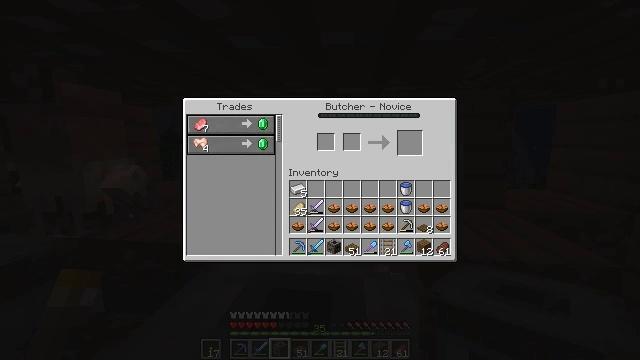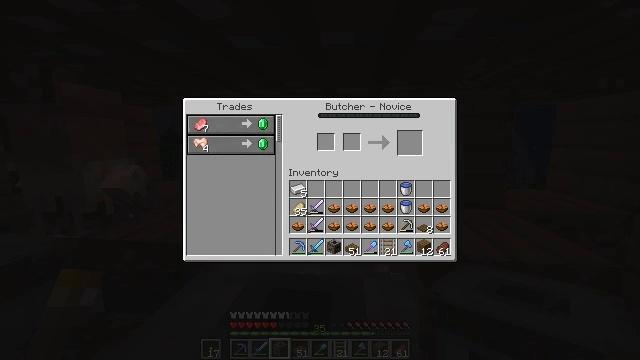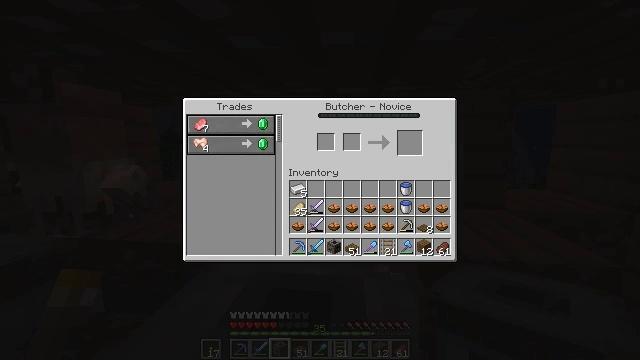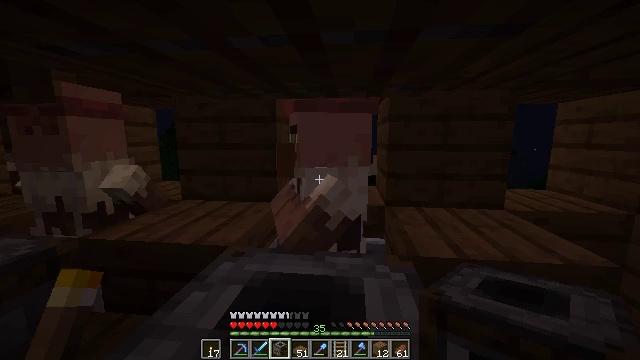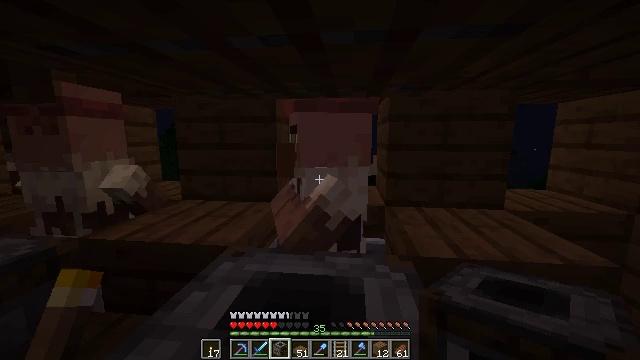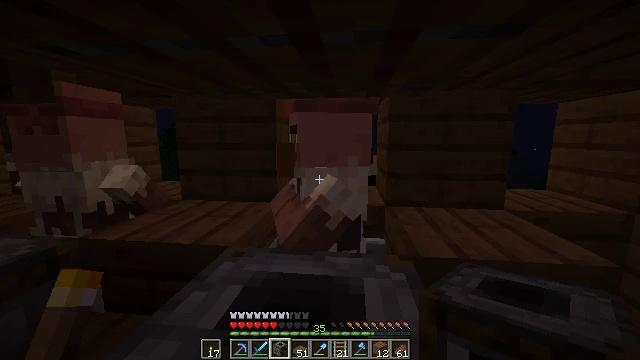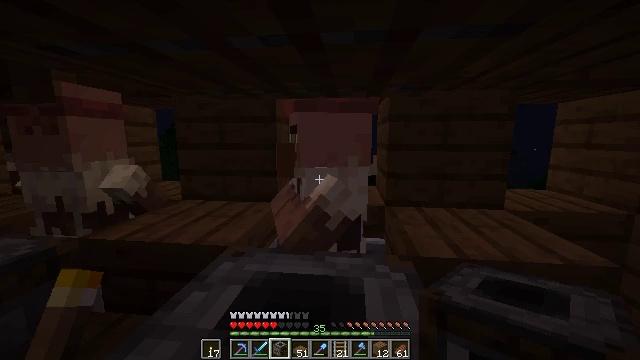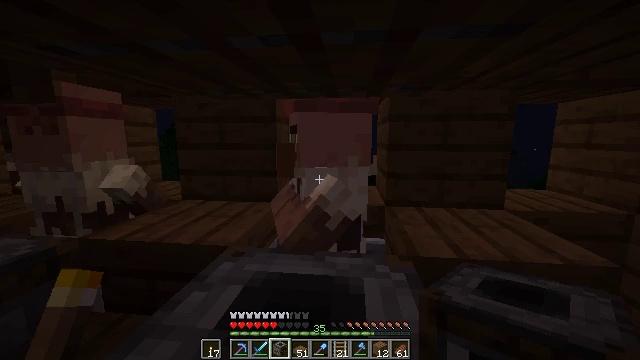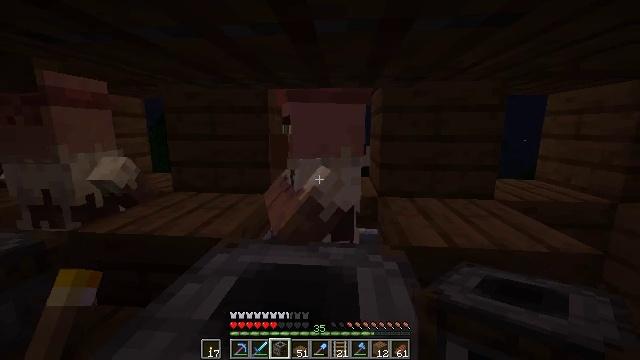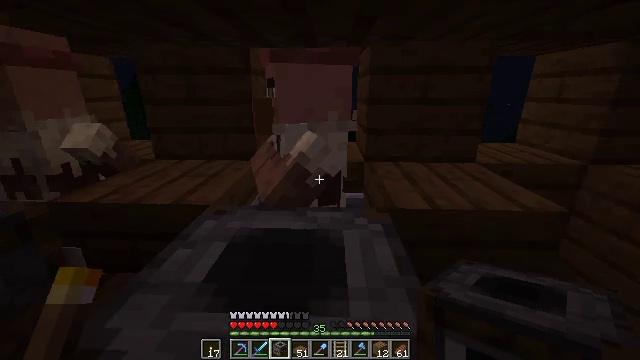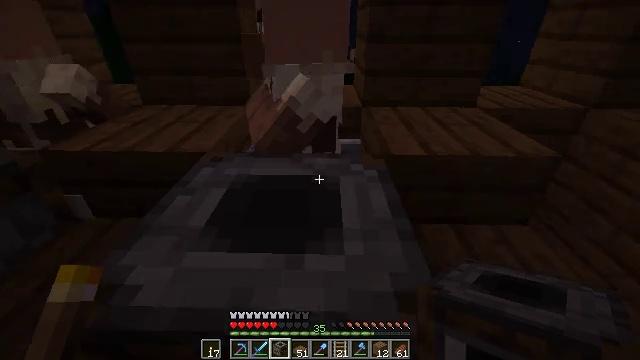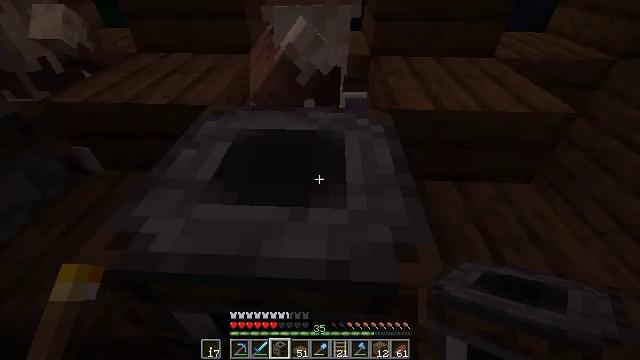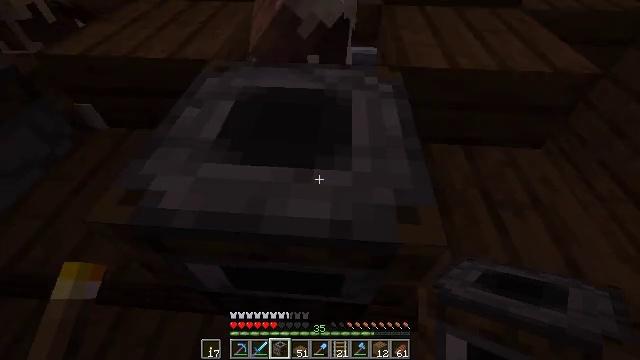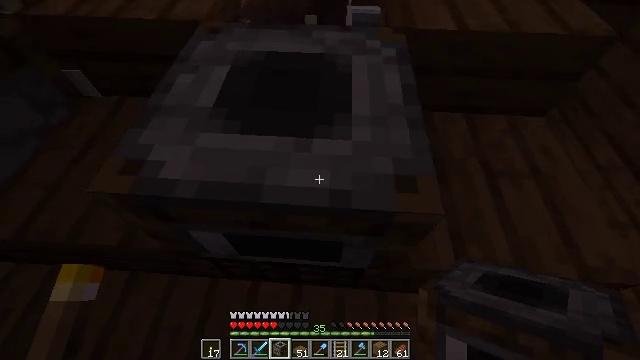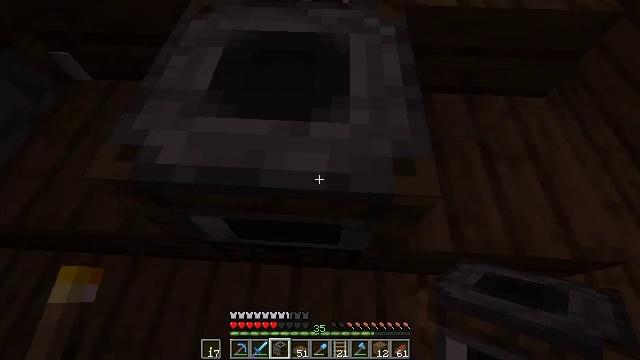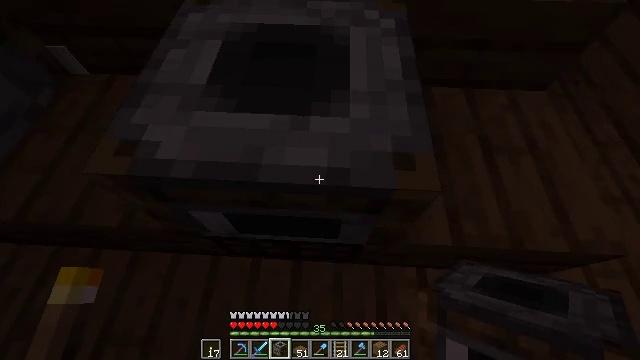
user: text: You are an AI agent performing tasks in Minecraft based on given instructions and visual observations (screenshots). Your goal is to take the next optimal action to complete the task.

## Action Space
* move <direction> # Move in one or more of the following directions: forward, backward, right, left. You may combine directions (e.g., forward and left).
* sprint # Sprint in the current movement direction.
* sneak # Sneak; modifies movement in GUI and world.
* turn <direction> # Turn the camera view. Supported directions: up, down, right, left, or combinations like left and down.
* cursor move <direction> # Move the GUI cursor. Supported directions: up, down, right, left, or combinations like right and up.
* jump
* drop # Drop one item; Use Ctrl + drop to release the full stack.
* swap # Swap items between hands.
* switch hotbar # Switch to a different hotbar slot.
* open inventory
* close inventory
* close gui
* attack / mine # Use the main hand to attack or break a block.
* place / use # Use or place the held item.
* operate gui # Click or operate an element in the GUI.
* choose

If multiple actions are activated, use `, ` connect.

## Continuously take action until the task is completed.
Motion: motion action
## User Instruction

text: Destroy the smoker to move it.
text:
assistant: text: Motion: no_op
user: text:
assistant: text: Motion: no_op
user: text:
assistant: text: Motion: no_op
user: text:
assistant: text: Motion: close gui
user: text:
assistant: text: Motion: no_op
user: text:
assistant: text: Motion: no_op
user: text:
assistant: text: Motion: no_op
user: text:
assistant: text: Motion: turn right and down
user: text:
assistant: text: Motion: turn right and down
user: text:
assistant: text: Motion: turn down
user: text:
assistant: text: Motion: turn left and down
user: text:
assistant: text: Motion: turn left and down
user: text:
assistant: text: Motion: turn down
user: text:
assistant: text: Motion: turn down
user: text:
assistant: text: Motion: turn down
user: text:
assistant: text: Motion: no_op
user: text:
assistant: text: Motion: no_op
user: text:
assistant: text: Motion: no_op
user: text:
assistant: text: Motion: no_op
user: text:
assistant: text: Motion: no_op
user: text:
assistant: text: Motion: no_op
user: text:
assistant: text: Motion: move left
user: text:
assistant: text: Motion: move left
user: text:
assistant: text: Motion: no_op
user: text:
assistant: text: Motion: turn right
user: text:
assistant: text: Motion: turn right
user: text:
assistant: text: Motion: no_op
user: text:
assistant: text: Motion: no_op
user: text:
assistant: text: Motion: no_op
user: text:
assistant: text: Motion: no_op